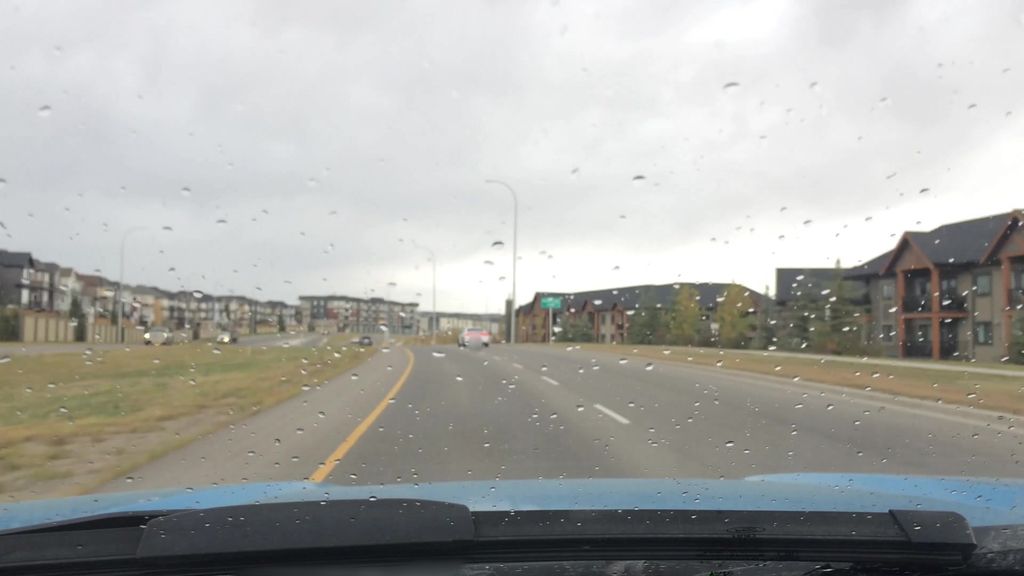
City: calgary